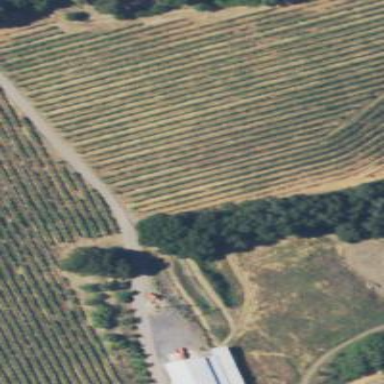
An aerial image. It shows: Vineyard with grape crops.